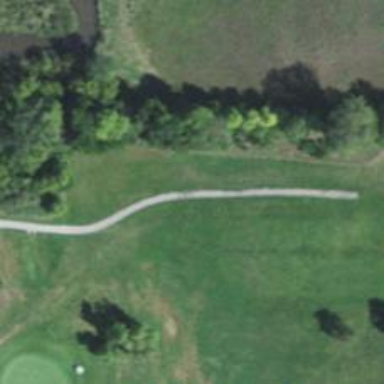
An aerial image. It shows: Pathway for golfing.